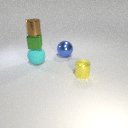
small yellow metal cylinder to the right of large blue metal sphere